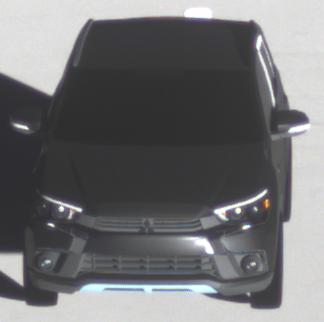
Make: Mitsubishi
Model: Outlander 2.0 Plug-In Hybrid
Detailed model: Outlander (III) Plug-In Hybrid
Model produced from: 2015/10
Model produced until: 2018/08
Doors: 5
Color: black
Road condition: dry road
Daytime: sunrise or sunset
Contrast: high contrast